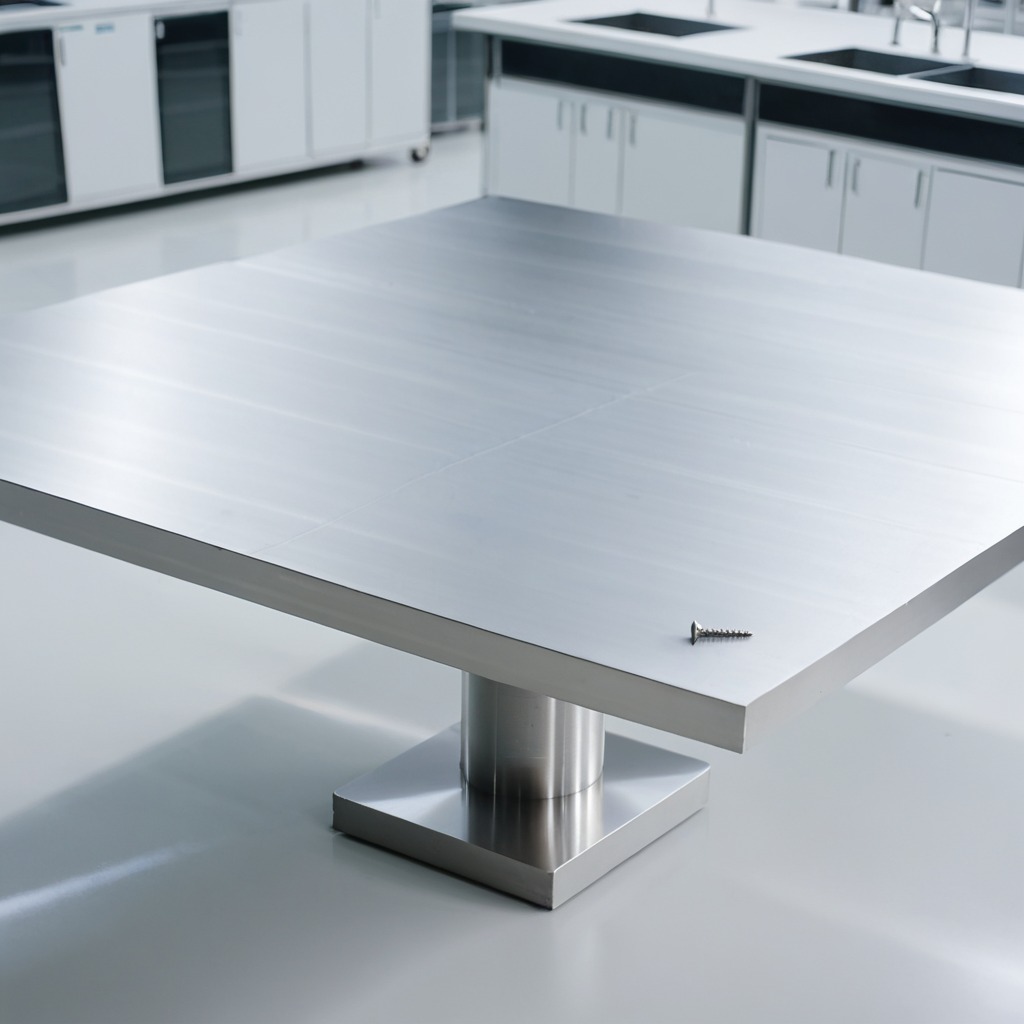
A metal screw is lying on the stainless steel table in a high-end prototyping lab.